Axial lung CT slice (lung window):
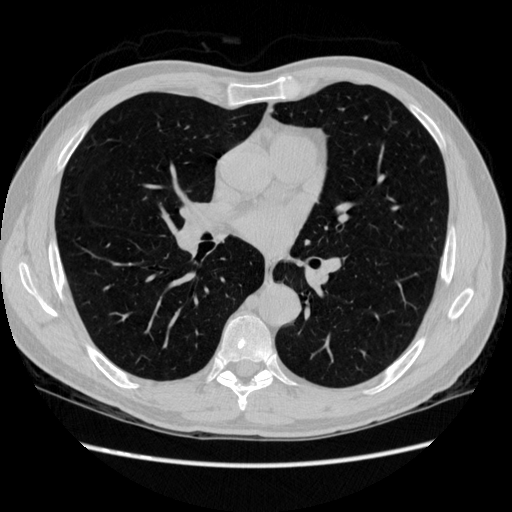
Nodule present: no